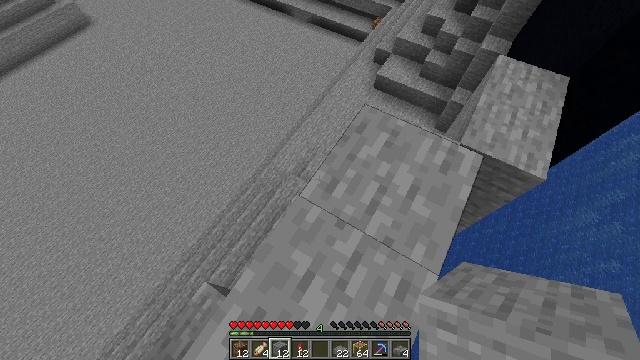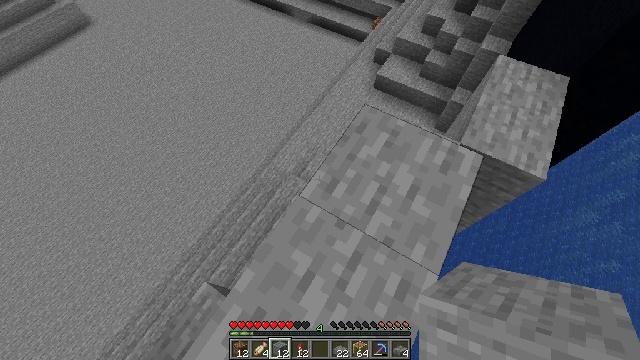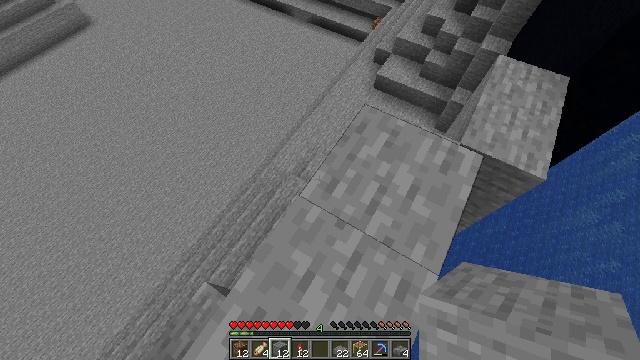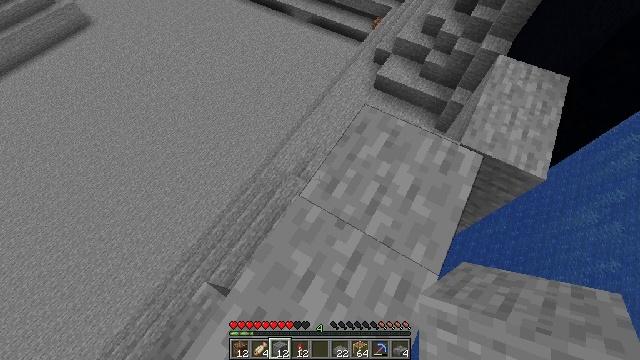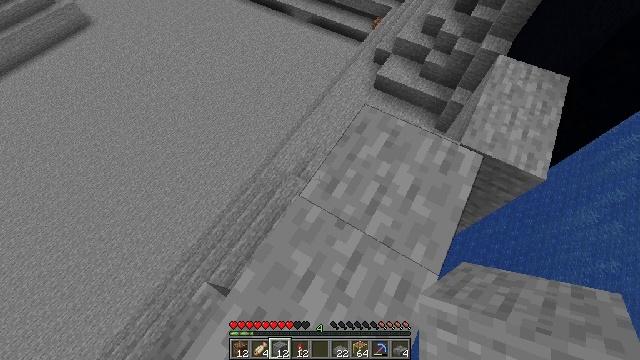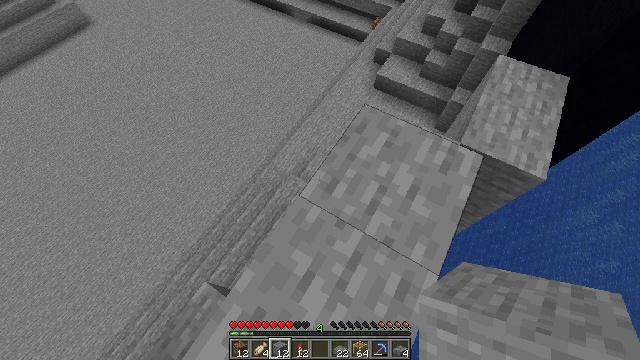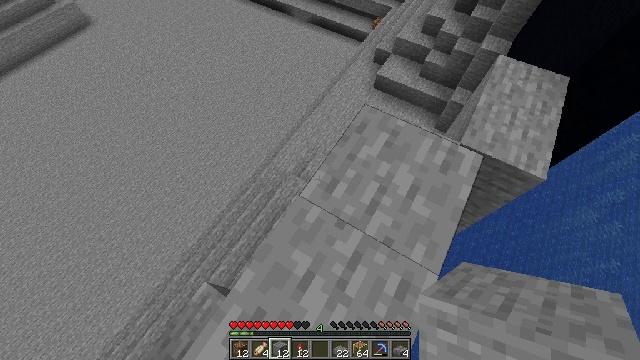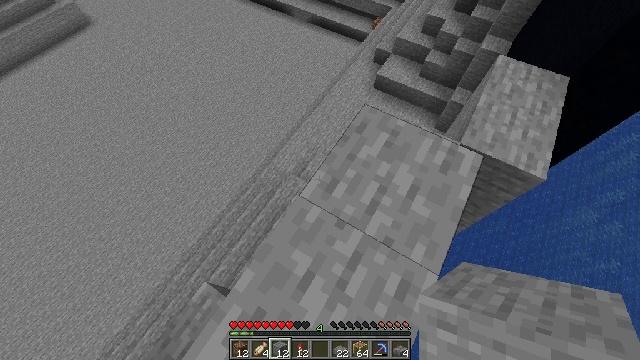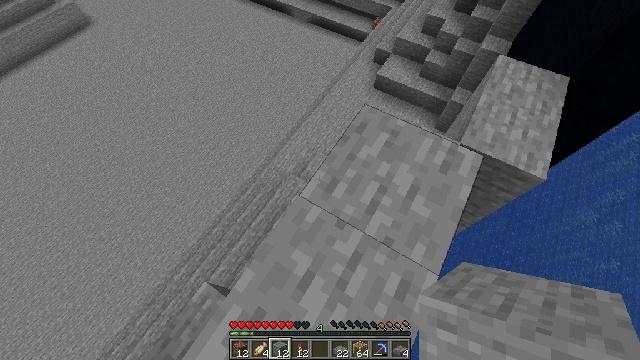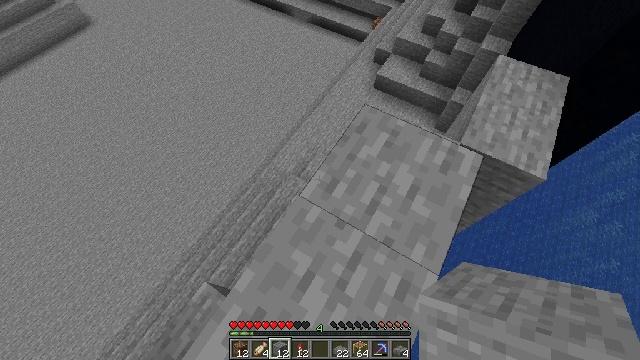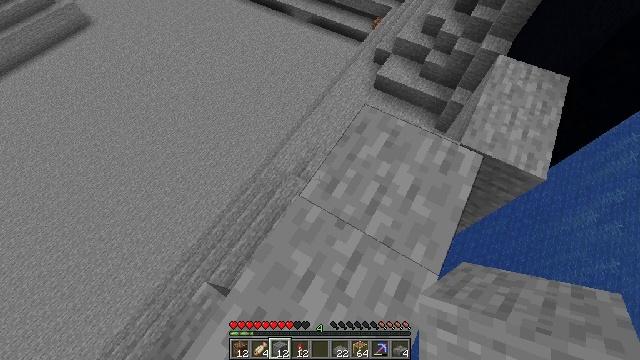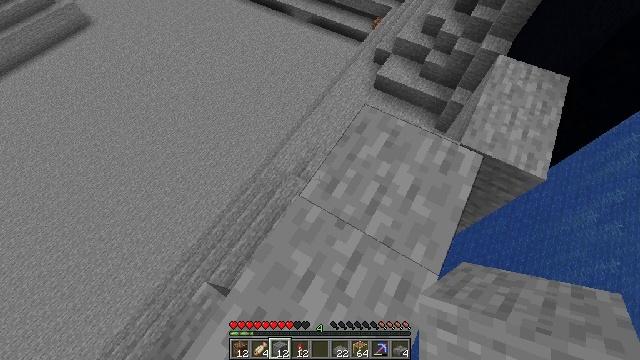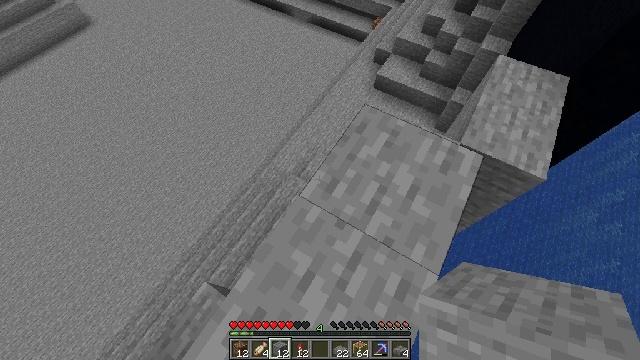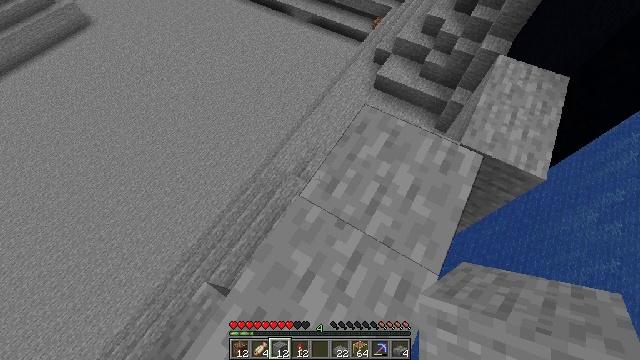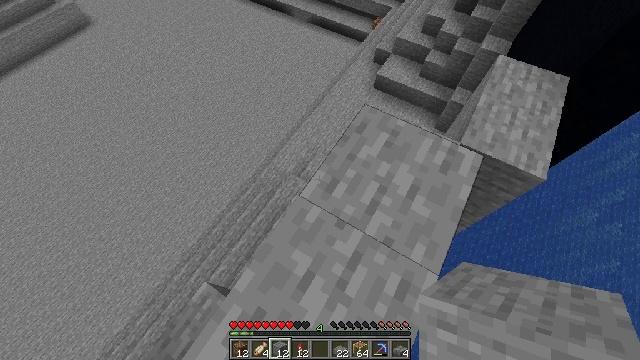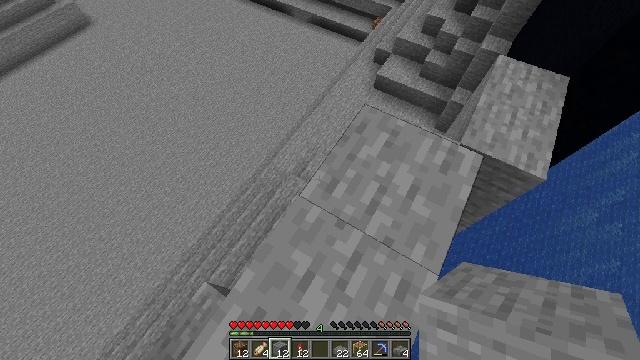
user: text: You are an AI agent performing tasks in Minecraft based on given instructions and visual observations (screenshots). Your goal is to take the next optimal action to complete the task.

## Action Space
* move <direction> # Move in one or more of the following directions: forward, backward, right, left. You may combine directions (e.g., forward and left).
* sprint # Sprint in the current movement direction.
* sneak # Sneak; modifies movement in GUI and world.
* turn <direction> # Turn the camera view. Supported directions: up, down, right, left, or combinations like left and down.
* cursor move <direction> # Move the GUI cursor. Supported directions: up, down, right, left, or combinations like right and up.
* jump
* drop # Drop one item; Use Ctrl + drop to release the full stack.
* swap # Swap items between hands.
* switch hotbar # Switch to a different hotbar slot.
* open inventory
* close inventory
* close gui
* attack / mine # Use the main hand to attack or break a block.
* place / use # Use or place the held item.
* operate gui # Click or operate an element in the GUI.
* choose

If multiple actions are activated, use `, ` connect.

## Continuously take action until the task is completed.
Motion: motion action
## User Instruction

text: Retrieve the shulker box into the inventory.
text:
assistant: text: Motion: no_op
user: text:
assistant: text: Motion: no_op
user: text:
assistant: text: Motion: no_op
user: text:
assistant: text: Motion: no_op
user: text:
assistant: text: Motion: no_op
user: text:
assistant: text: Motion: no_op
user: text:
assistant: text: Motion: no_op
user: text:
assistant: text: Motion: no_op
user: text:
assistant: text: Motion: no_op
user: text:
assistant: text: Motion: no_op
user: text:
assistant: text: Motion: no_op
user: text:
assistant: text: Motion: no_op
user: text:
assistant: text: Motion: no_op
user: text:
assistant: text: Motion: no_op
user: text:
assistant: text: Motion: no_op
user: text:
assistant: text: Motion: no_op
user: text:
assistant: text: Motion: no_op
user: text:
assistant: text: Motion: no_op
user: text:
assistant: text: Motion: no_op
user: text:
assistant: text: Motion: no_op
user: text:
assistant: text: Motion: no_op
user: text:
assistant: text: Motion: no_op
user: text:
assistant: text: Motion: no_op
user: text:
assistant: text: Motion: no_op
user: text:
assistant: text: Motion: no_op
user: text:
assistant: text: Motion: no_op
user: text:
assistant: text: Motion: no_op
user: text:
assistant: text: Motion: no_op
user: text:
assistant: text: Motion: no_op
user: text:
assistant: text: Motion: no_op